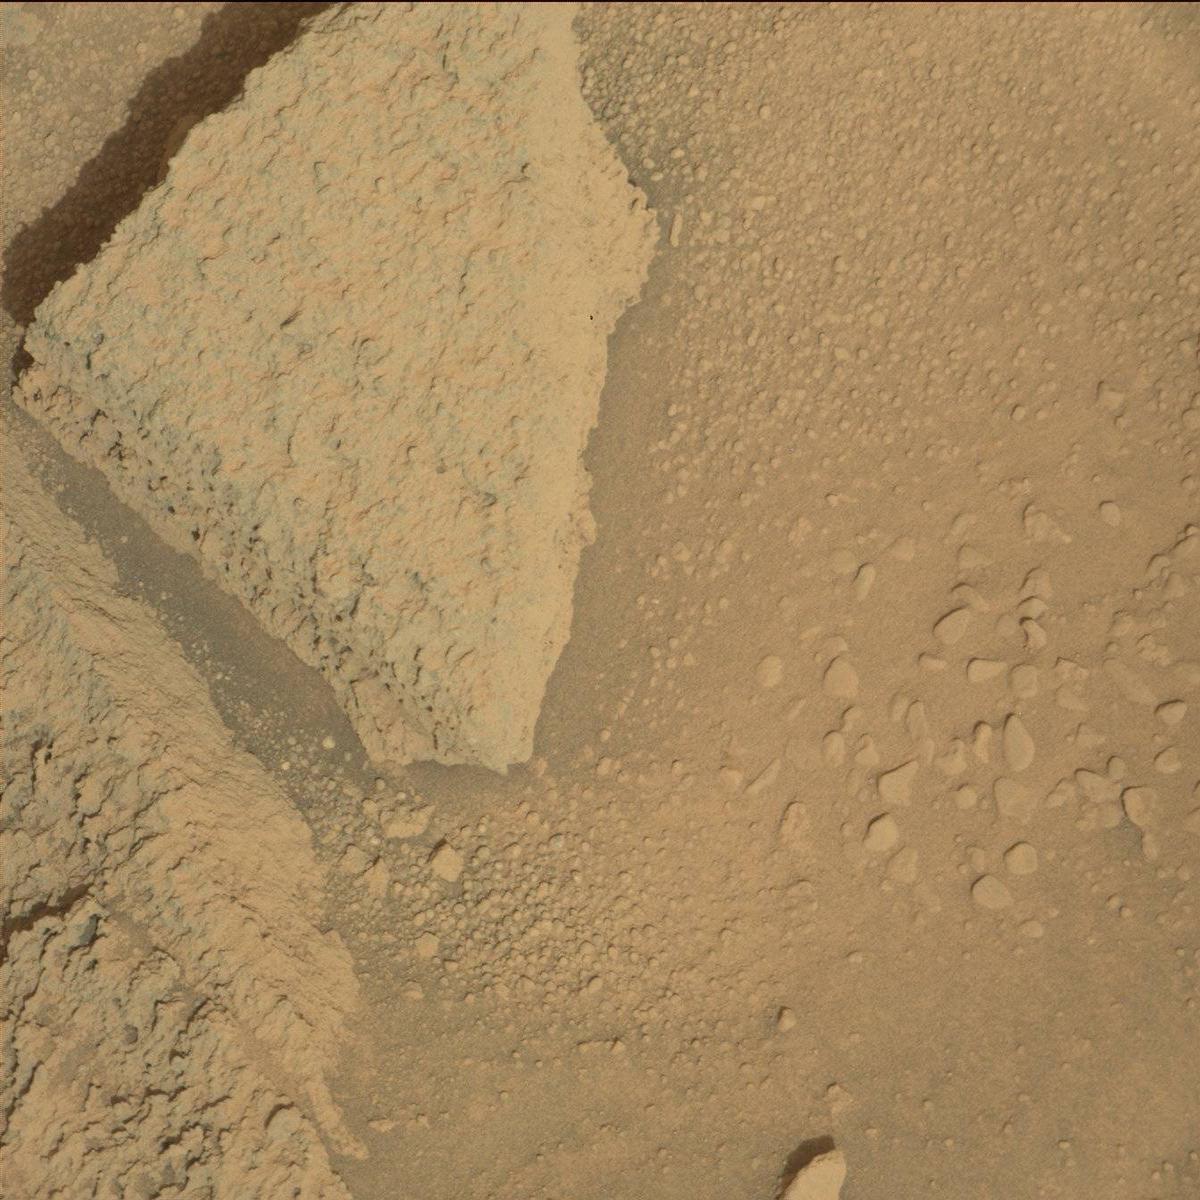
Terrain classes present: Bedrock, Rock, Sand / Soil